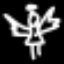
Label: angel